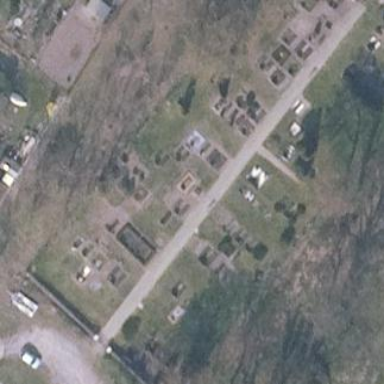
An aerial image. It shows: Cemetery.